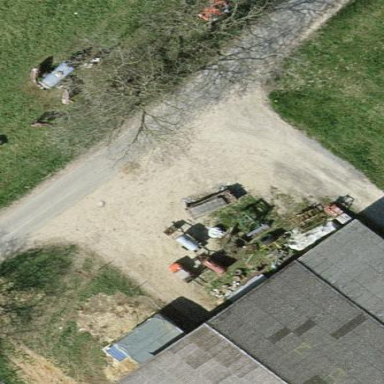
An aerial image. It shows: Farmyard area.